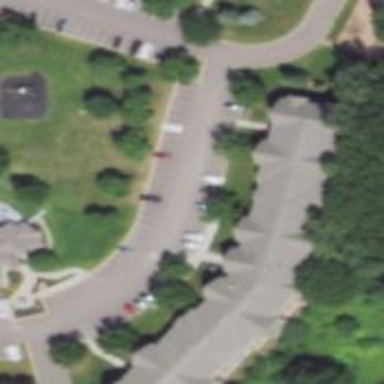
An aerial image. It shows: Apartment building with hipped roof.